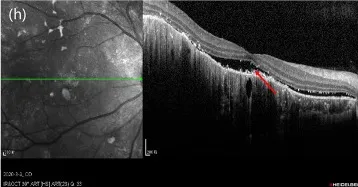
Optical coherence tomography. At 6-week follow-up.
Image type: ophthalmic_imaging (oct)